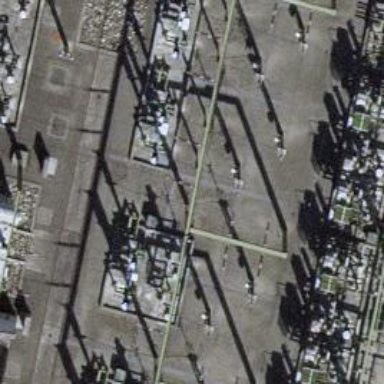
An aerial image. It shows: Endpoint of substation.